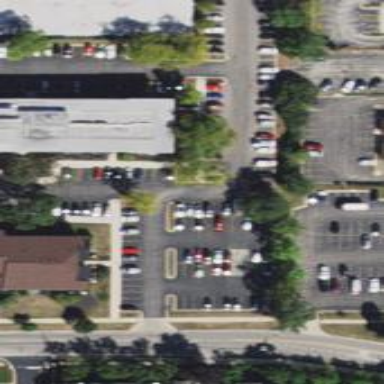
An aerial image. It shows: Parking area with surface.